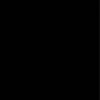
Label: dusty